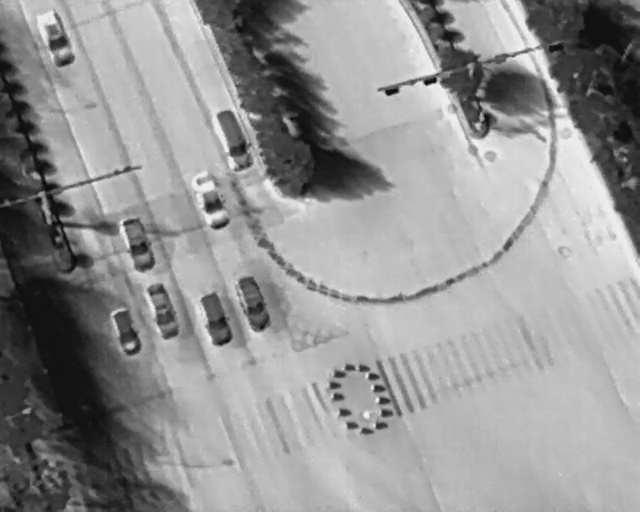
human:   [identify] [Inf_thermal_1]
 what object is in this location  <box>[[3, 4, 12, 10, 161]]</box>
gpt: <ref>1 medium car at the top left</ref>

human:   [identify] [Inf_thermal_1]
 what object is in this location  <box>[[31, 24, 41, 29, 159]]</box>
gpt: <ref>1 medium car at the top</ref>